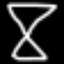
Label: hourglass